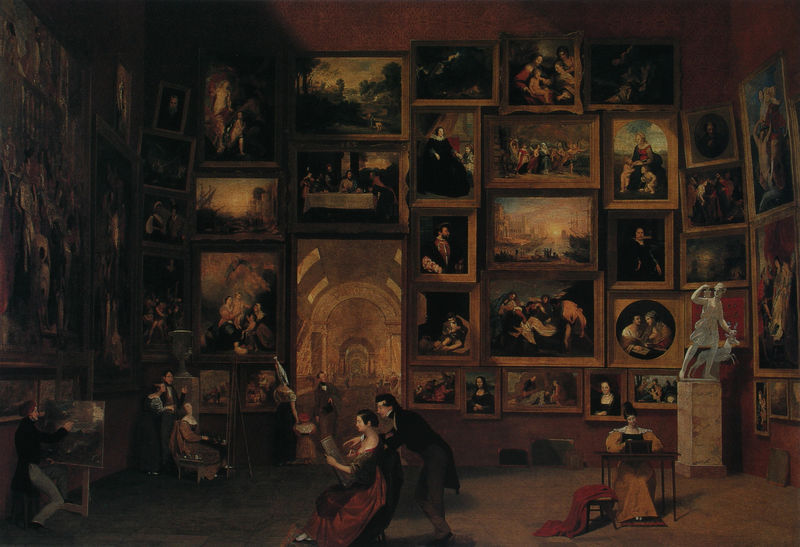
Titel: The Gallery of the Louvre
Künstler: Samuel F. B. Morse
Standort: Chicago (Illinois)
Institution: Terra Foundation for the Arts
Schlagwörter: dunkel, gemälde, mann, schatten, weiß, frauen, gelb, landschaft, menschen, ocker, braun, frankreich, frau, holz, kleid, licht, männer, orange, paris, raum, schwarz, stühle, szene, tisch, tische, tür, zimmer, rot, tuch, fächer, malerei, regal, wand, barock, rahmen, sockel, bild, goldrahmen, innenraum, portrait, porträt, sonne, boden, figur, gewand, gold, reich, kind, england, renaissance, rund, skulptur, statue, bilder, bilderrahmen, lehrer, schule, unterricht, hocker, saal, ölgemälde, frack, salon, tapete, atelier, maler, malerin, muse, staffelei, junge, hoch, tor, galerie, wände, gang, buch, porträts, künstler, leinwand, flur, kunst, malen, portraits, betrachten, ausstellung, skulpturen, hirsch, reh, brief, sammlung, museum, schüler, staffeleien, mona lisa, hängung, sammler, louvre, zeichner, manschen, akademie, artemis, diana, klassisch, gallerie, studio, heiligenbild, proportionen, uffizien, raffael, hirschkuh, schülerin, ausstellungsraum, malschule, kopieren, kunstsammlung, kunstmuseum, brsun, frau*, galeriebild, gemäldegallerie, hitsch, kabinettbild, kabinettmalerei, kopistin, malschülerinnen, museumssaal, smmlung, statue der diana, kollektion, petersburger hängung, bilderhängung, gemädegalerie